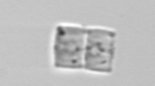
Label: Bacillariophyceae_morphotype1